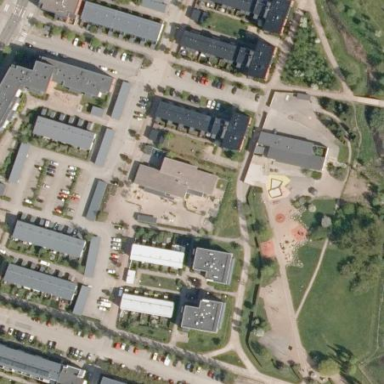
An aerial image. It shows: Kindergarten.